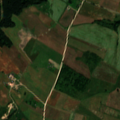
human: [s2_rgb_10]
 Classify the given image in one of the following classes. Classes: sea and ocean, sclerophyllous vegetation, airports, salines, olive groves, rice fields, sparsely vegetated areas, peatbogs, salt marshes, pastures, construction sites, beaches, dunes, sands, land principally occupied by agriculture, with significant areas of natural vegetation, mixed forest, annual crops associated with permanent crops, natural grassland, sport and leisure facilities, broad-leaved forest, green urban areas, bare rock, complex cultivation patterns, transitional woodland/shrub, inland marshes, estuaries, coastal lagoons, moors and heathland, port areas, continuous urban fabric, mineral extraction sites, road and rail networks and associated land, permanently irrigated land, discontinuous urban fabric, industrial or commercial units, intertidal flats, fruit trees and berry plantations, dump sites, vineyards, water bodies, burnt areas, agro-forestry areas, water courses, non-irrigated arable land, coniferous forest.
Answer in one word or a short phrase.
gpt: non-irrigated arable land, pastures, complex cultivation patterns, coniferous forest